You are looking at a signal-to-image encoding: consecutive vibration samples arranged as the rows of a grayscale square. Determine the bearing's health state. Answer with exactly one of: normal, inner_race, outer_race, ball.
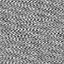
Answer: outer_race